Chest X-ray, PA view. Patient: 66 years old, sex M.
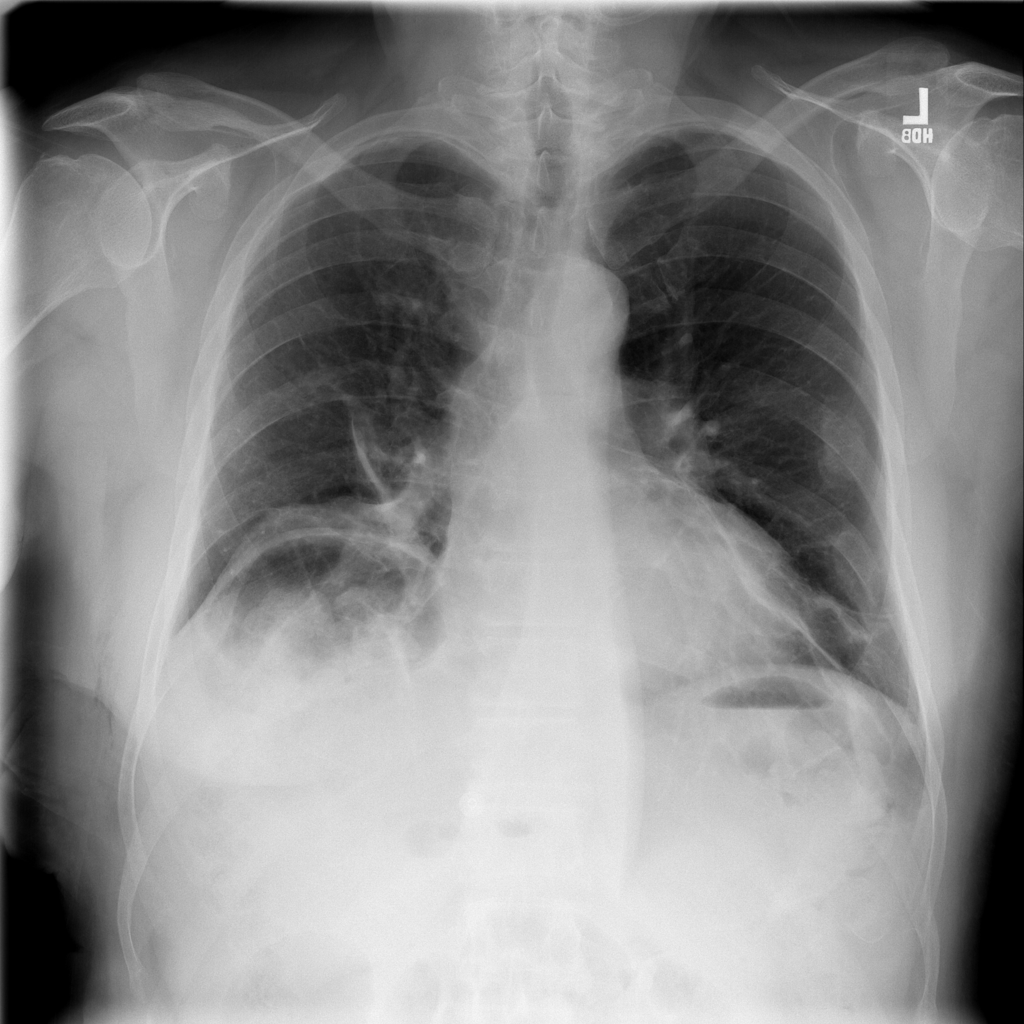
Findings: Atelectasis, Consolidation, Emphysema